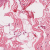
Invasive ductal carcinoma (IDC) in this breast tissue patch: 0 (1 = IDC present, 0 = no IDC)